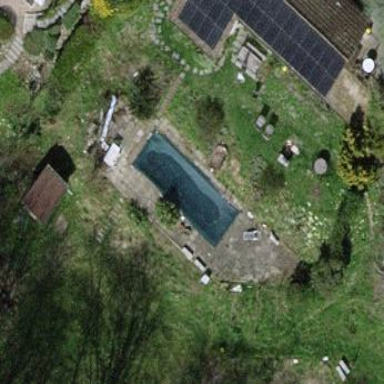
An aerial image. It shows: Swimming pool located in leisure land.